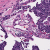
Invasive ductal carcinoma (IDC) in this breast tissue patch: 1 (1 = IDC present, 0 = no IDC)